Aerial crown-view tile of a tropical tree (Barro Colorado Island, Panama), acquired 20250124:
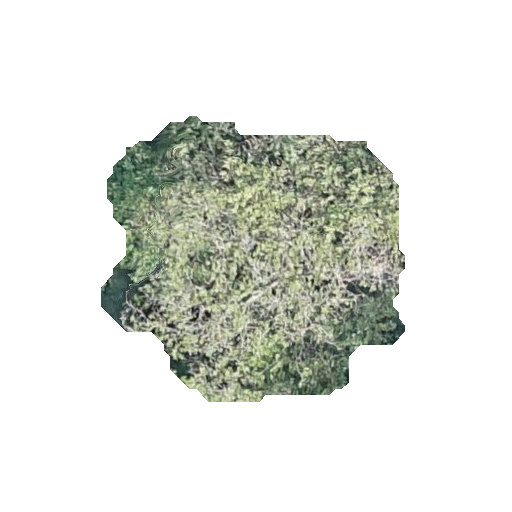
Species: Apeiba membranacea
GBIF accepted scientific name: Apeiba membranacea
Crown area: 99.131 m²